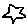
Label: star